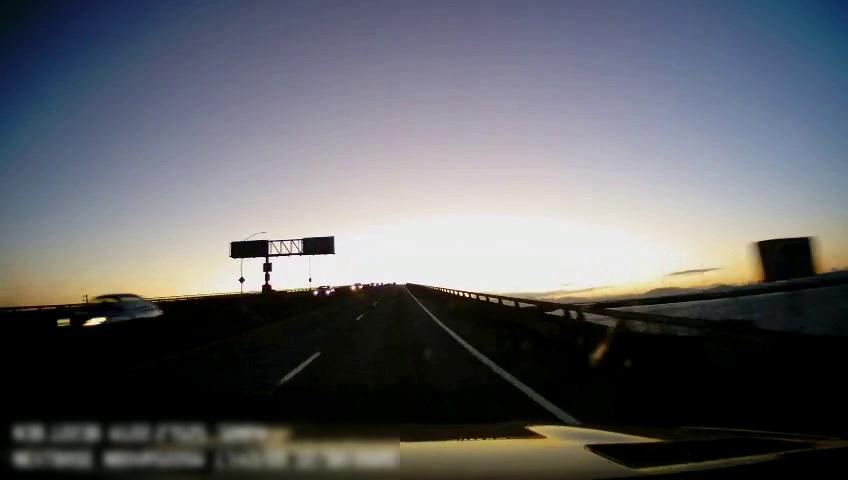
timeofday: Dusk/Dawn/Twilight
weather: Sunny
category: Drivable Space
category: Vehicles | Car
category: Vehicles | Car
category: Lanes | Current Lane
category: Lanes | Current Lane
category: Lanes | Alternate Lane